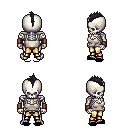
a pixel art fantasy rpg character, male body template, skeleton, white pirate shirt, gold greaves, raven mohawk hairstyle, leather bracers, black slippers, four views (front, back, left, right), 2x2 character sprite sheet, small pixel art, hard edges, no anti-aliasing